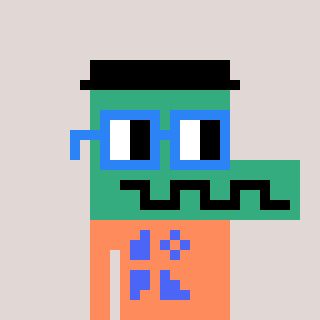
a pixel art character with square blue glasses, a crocodile-shaped head and a peachy-colored body on a warm background